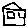
Label: house